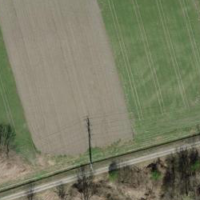
EUNIS habitat code: 52
Species observed at this site:
Filipendula ulmaria
Prunus padus
Humulus lupulus